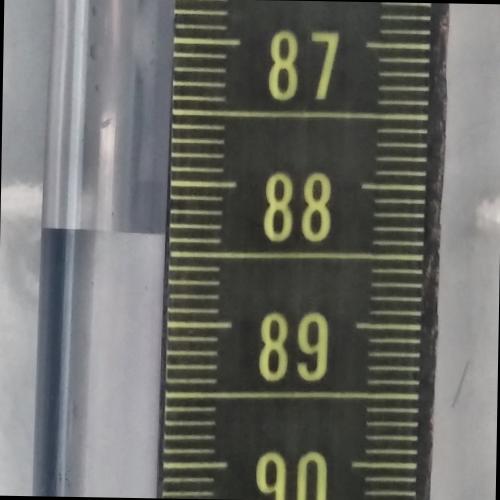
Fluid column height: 88.4 cm